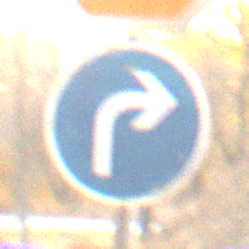
Verkehrszeichen: VorgeschriebeneFahrtrichtungRechts
Zusatzzeichen oben: Stop
Umgebung: Roofed, Suburban
Tageszeit: SunriseSunset
Wetter: Clear
Licht: Natural
Jahreszeit: NotSpecified
Kontrast: MediumContrast